Question: I really find convenient with the feature of highlighting opening and closing tag in XHTML document in Notepad++. Is there any equivalent feature in Emacs? I am using Emacs 24.3.1

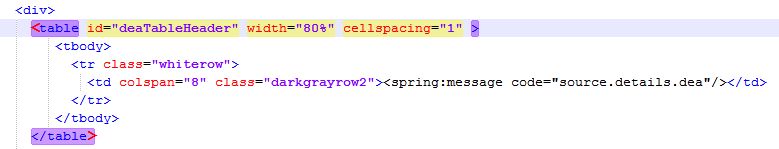
Answer: I think you want the editor to show you the closing tag when you cursor over its opening mate and vice versa. One way to get that is to install <URL> and execute 'M-x show-smartparens-mode'.